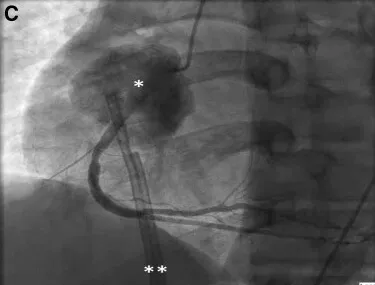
Second presentation angiogram: left anterior oblique view of the right coronary artery showing the pseudoaneurysm labelled '*', and ,a temporary femoral dialysis catheter labelled.
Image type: radiology (x_ray)